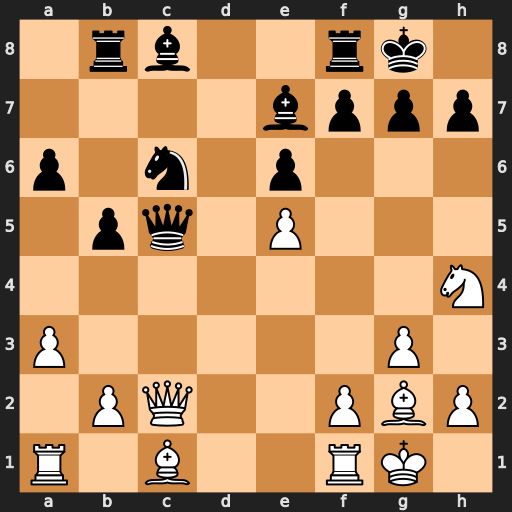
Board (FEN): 1rb2rk1/4bppp/p1n1p3/1pq1P3/7N/P5P1/1PQ2PBP/R1B2RK1
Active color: w
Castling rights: -
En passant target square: -
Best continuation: Qxc5 Bxc5 Bxc6